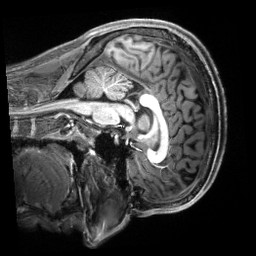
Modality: T1w
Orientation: sagittal
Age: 23
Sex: male
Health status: healthy
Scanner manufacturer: siemens
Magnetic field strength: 3 T
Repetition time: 2.5 s
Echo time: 0.00222 s